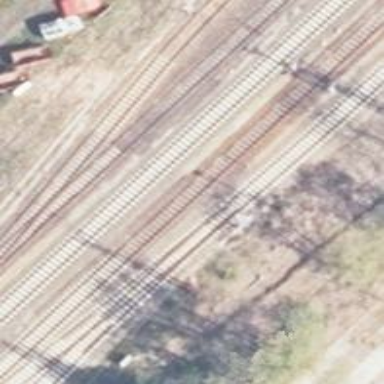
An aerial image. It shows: Siding railway line with electrified contact line for the trains.